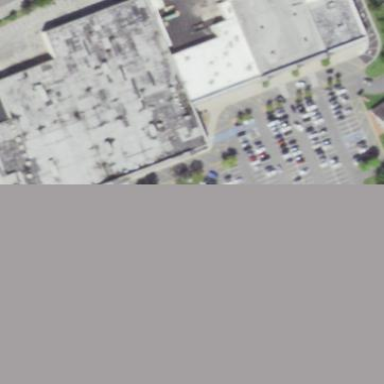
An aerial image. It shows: Commercial building.